Chest X-ray. View position: PA
Patient age: 65
Patient sex: F
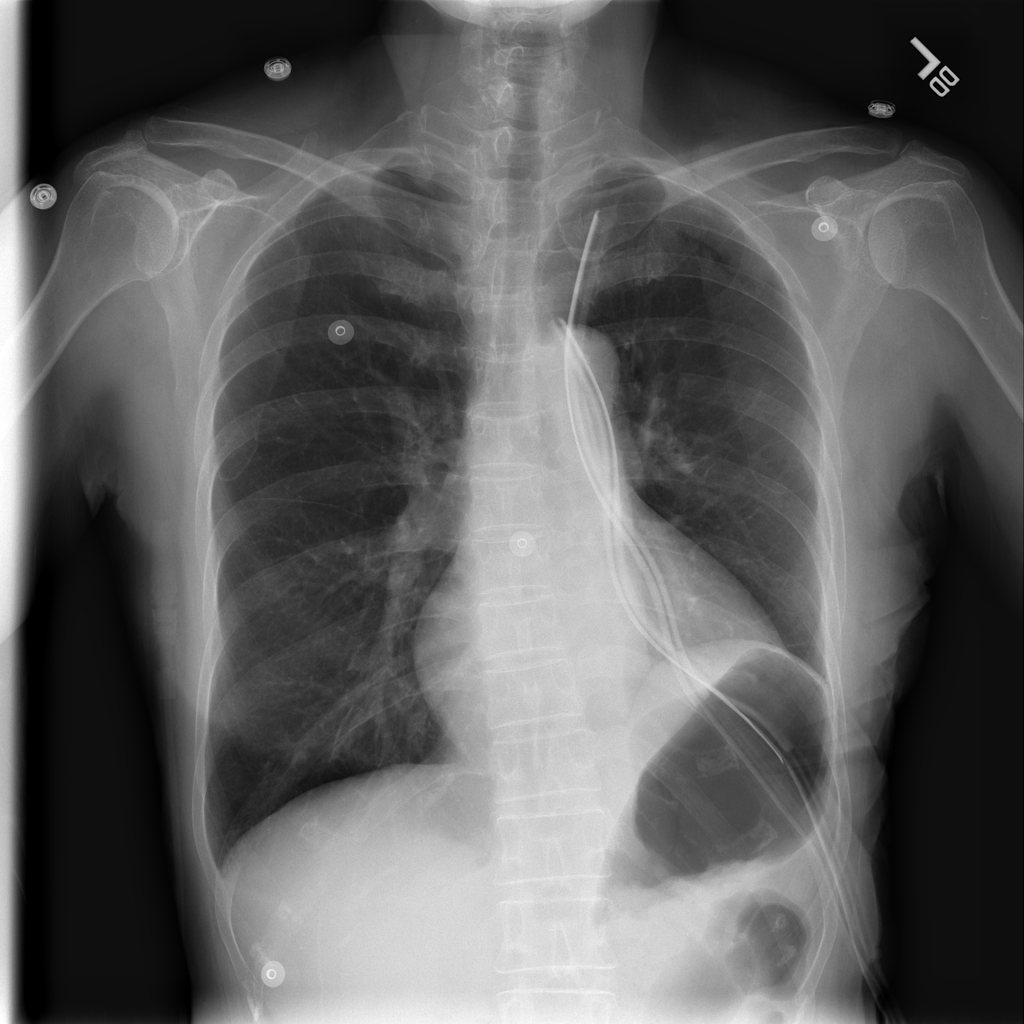
Finding: Pneumothorax